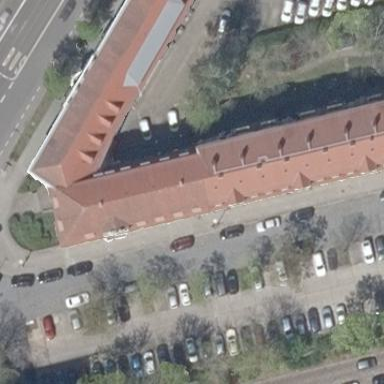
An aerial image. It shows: Office building with red mansard roof made of roof tiles.